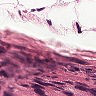
Metastatic tissue present: yes